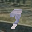
Label: 9